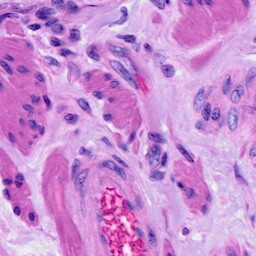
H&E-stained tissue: Ovarian